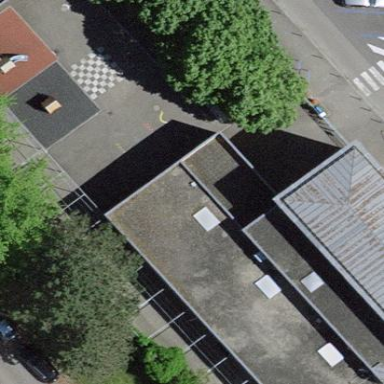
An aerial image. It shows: School.